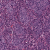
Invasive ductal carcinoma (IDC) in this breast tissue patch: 1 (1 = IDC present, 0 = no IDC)